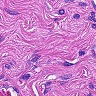
Metastatic tissue present: no